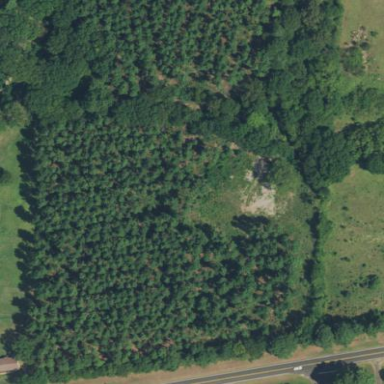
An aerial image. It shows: Forest with evergreen needle-leaved trees.